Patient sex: M
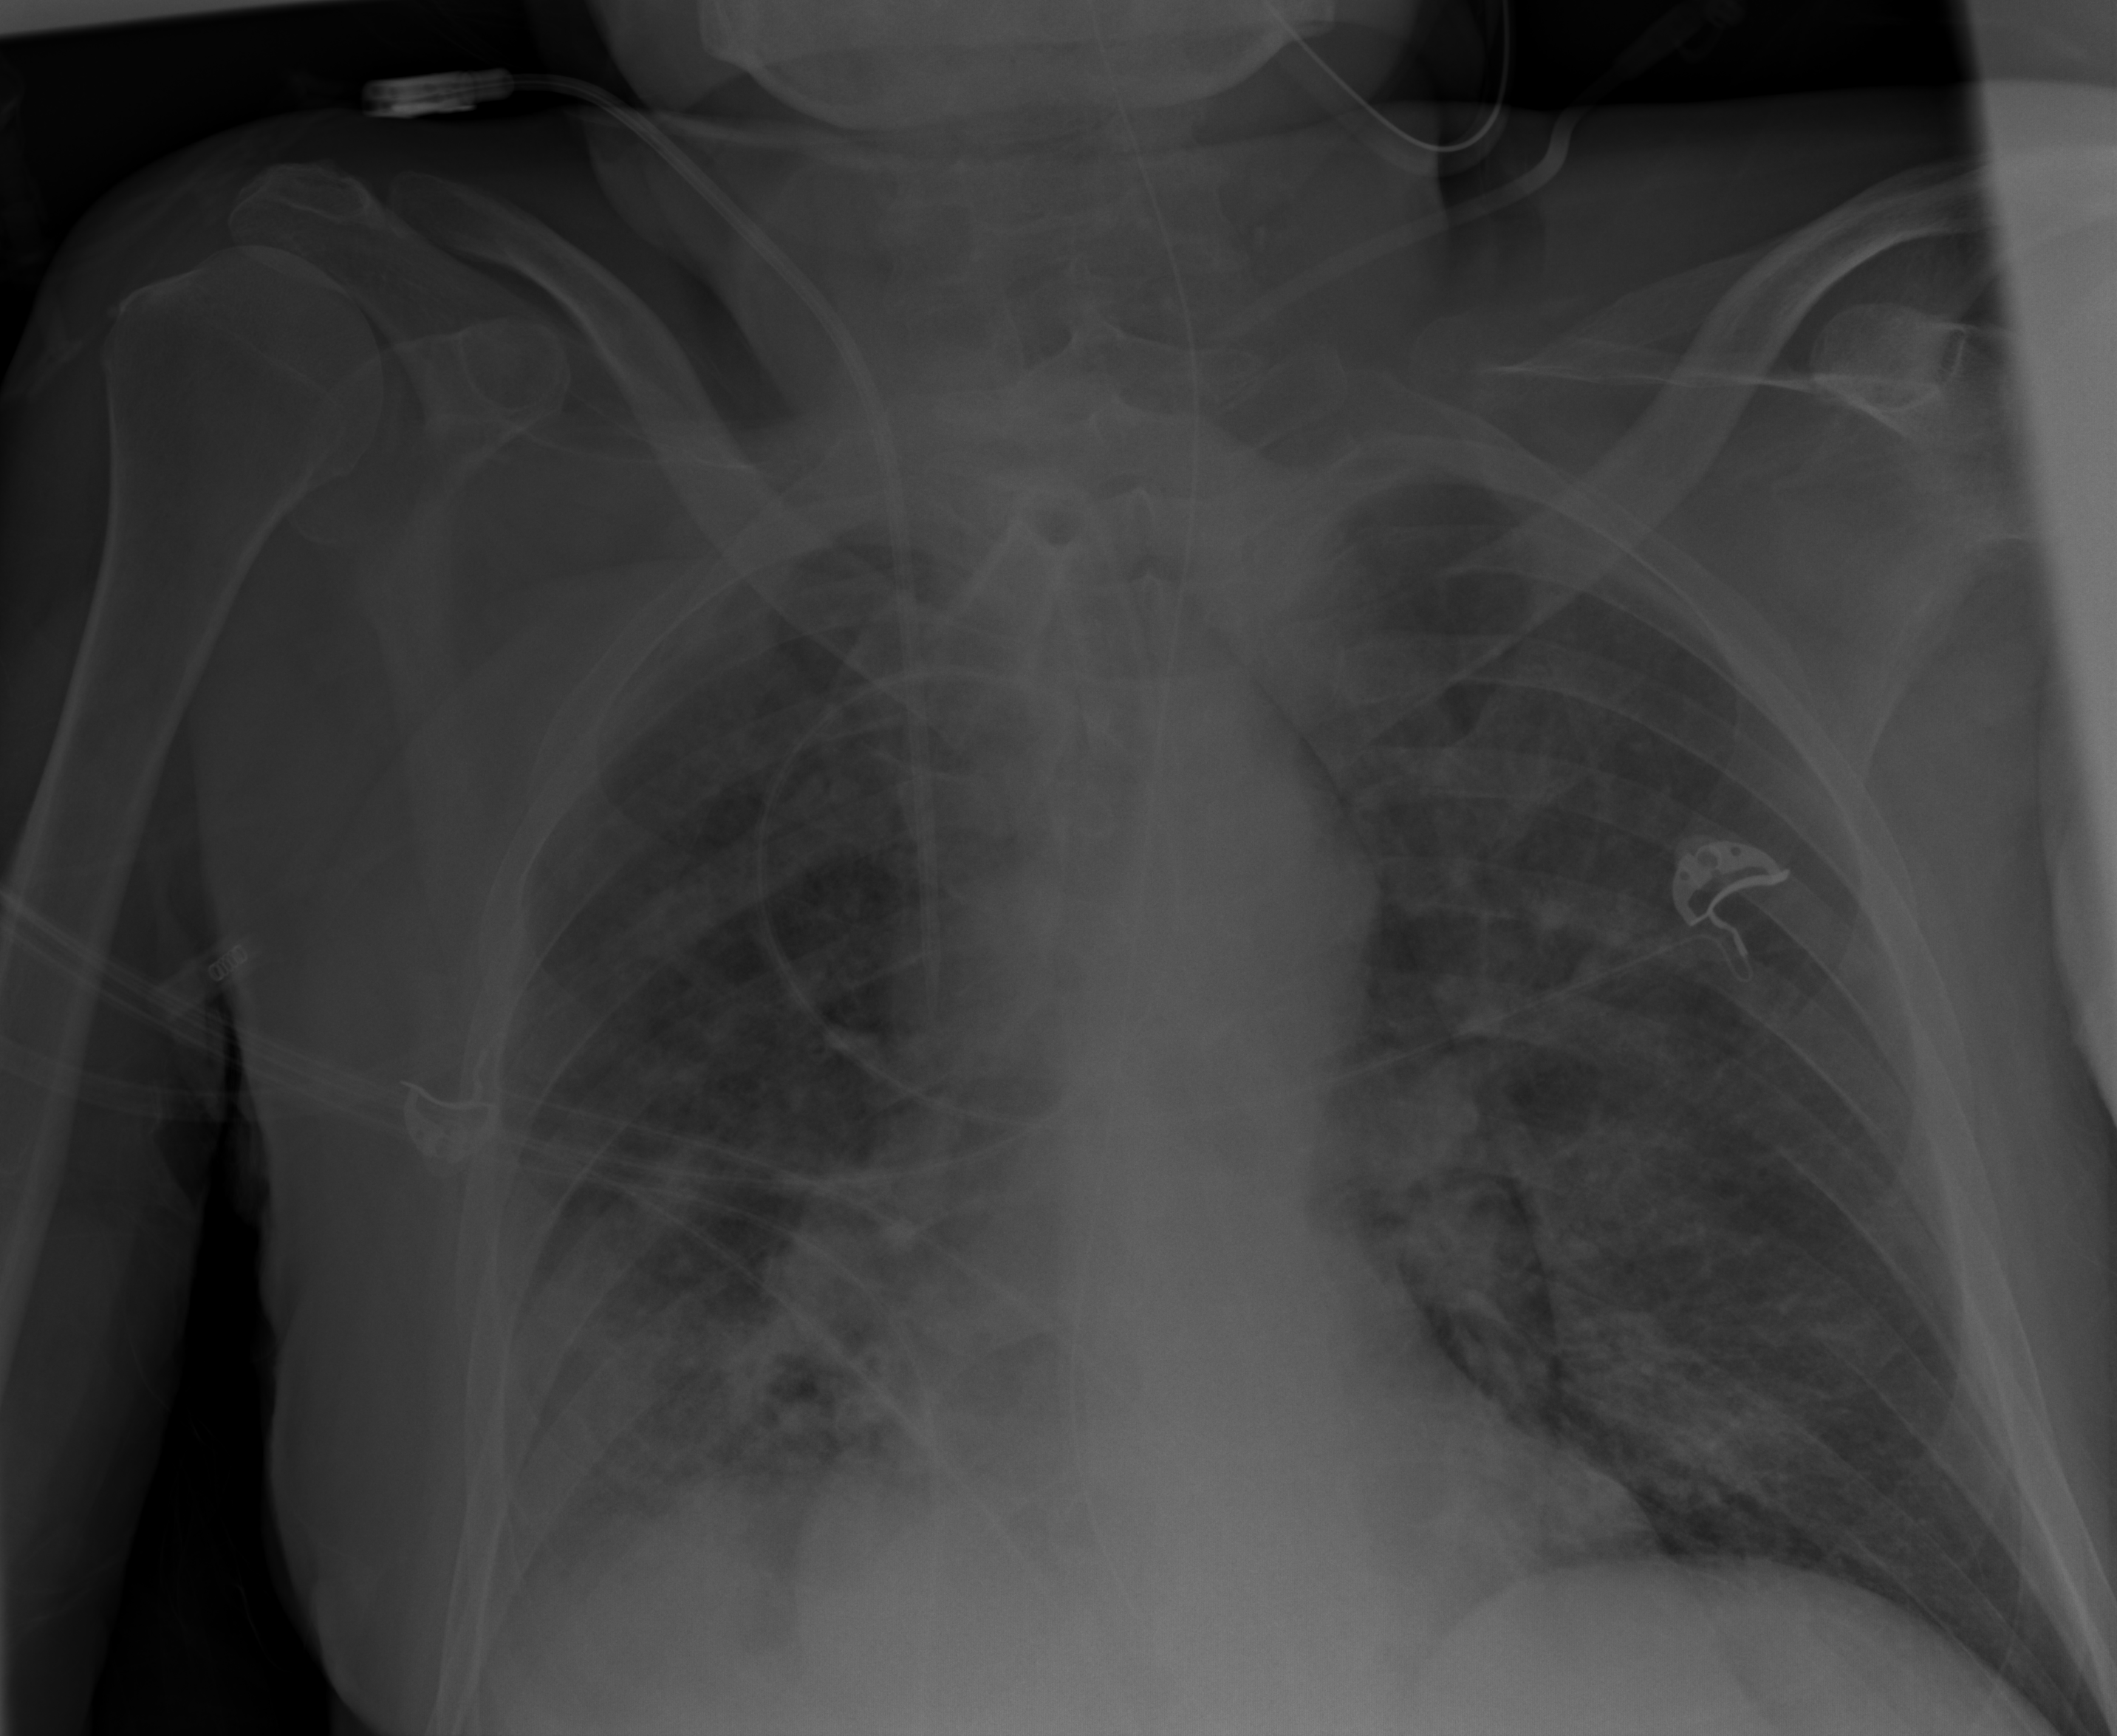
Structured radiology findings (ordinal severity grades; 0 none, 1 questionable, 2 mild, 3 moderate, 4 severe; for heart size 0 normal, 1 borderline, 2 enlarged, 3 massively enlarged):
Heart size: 0
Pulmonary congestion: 1
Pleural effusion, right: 2
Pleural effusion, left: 0
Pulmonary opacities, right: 3
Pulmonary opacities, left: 2
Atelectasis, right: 2
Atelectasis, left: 0